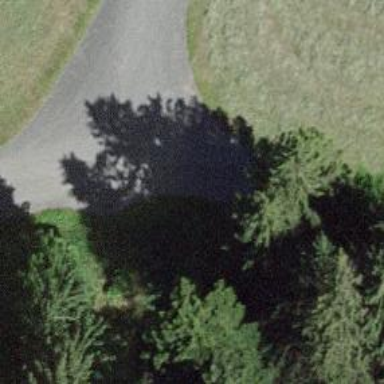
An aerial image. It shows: Service road with smooth asphalt surface of the highest grade.